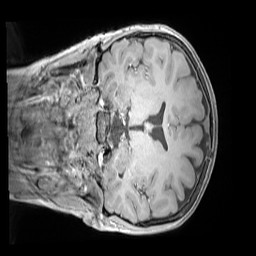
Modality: MP2RAGE
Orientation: coronal
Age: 11
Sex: female
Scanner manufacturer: siemens
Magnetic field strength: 3 T
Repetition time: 4 s
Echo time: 0.00303 s